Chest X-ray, PA view. Patient: 38 years old, sex F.
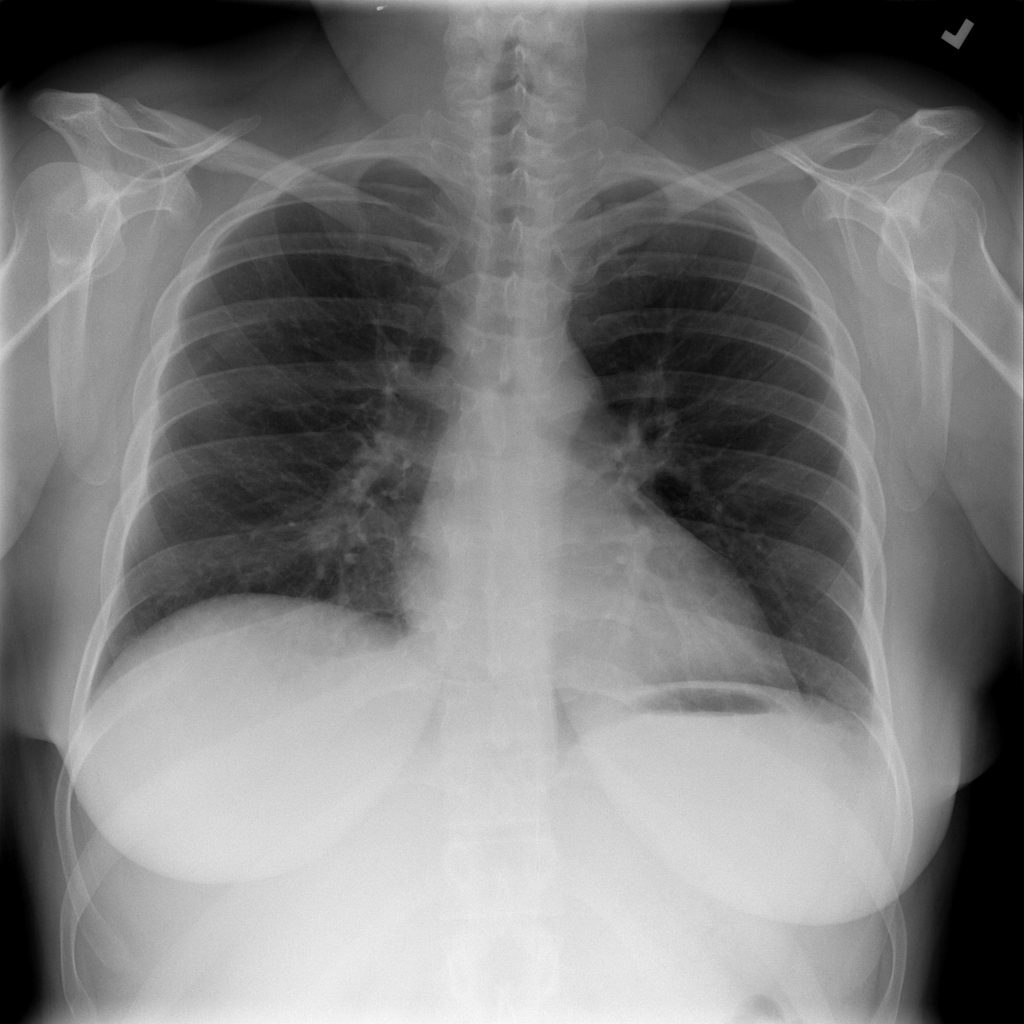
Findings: No Finding